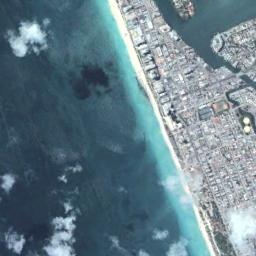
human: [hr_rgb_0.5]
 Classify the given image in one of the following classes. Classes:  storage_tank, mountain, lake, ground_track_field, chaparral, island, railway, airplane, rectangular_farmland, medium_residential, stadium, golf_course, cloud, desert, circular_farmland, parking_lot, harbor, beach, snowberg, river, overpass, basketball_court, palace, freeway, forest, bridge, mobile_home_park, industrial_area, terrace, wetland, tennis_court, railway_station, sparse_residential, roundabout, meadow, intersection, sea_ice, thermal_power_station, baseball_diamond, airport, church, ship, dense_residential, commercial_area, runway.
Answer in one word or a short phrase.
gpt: beach